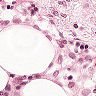
Metastatic tissue present: no